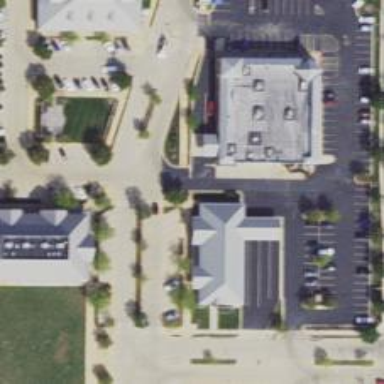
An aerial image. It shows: Pharmacy providing healthcare services.